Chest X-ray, AP view. Patient: 64 years old, sex M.
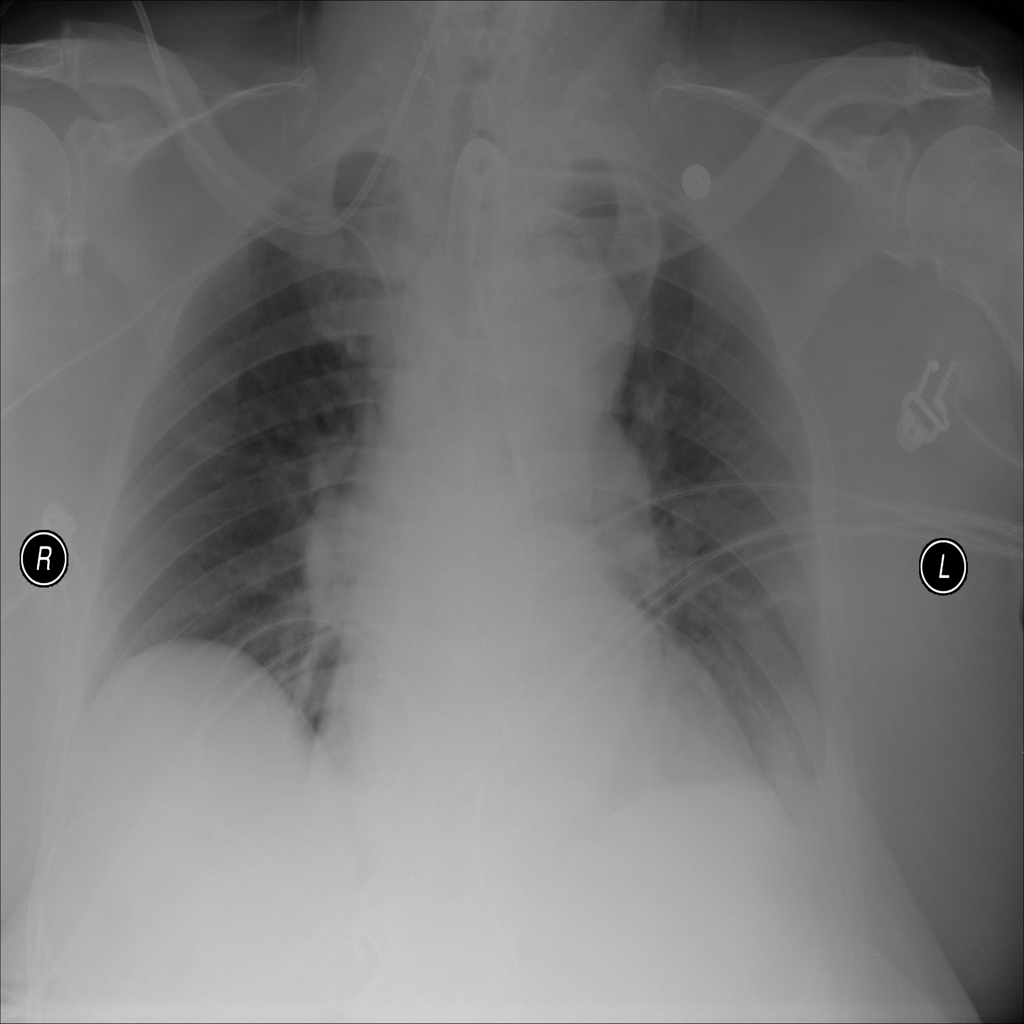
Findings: Effusion, Infiltration, Pneumonia